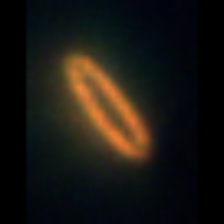
Taxon: Pennate
Group: Diatoms